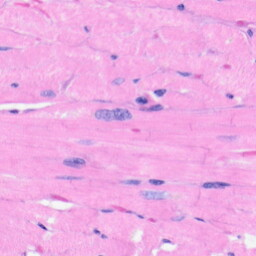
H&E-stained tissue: Heart